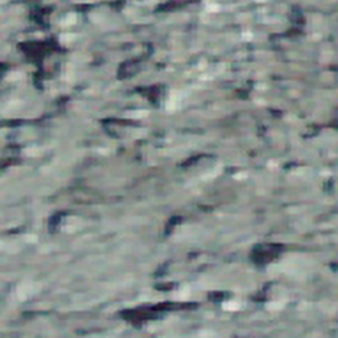
Label: other